Field crop: maize
Growth stage: 2
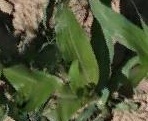
Species: maize